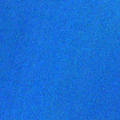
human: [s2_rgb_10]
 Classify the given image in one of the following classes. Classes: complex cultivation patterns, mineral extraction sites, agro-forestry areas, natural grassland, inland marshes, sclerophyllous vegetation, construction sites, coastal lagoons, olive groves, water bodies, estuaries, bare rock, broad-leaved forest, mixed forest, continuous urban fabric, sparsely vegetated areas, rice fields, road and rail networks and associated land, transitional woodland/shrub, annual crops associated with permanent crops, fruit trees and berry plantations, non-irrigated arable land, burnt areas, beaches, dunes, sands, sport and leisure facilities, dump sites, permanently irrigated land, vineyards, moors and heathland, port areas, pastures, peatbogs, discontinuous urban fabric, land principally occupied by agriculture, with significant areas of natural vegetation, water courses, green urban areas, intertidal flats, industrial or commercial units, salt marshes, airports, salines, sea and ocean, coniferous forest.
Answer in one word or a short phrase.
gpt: sea and ocean